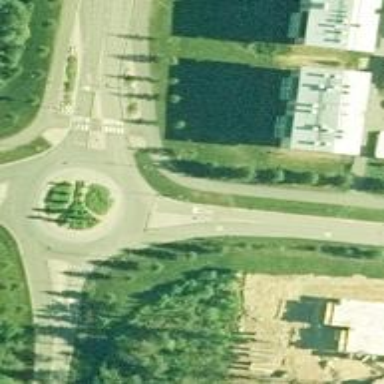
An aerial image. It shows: Tertiary road with asphalt surface leading to roundabout.